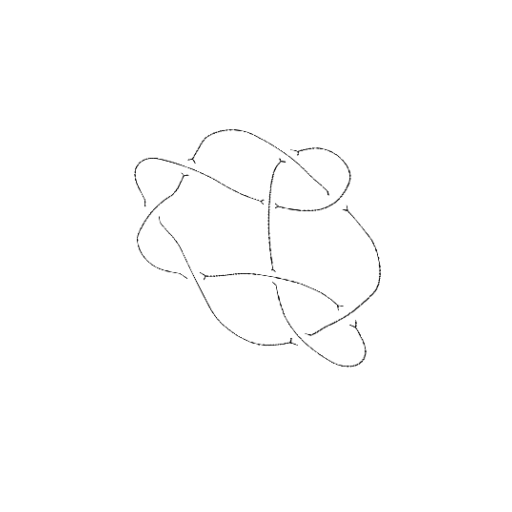
Crossing number: 9